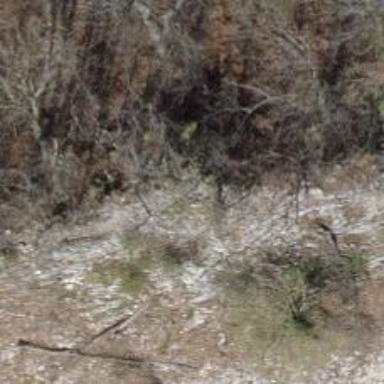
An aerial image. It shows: Rocky path.